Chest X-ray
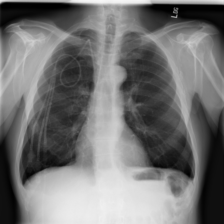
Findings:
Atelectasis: negative
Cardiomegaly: negative
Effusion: negative
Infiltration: positive
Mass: negative
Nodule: negative
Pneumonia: negative
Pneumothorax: negative
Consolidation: negative
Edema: negative
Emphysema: negative
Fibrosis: negative
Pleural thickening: negative
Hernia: negative